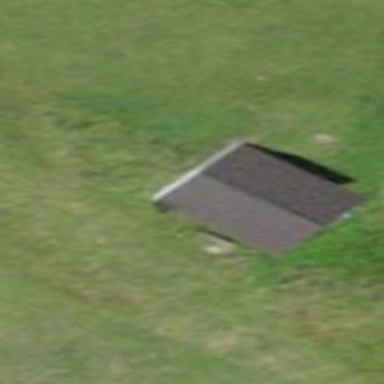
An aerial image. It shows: Cabin is depicted in the image.